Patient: sex F, age 28
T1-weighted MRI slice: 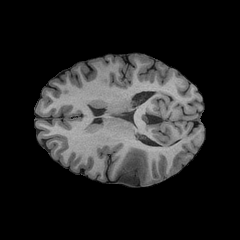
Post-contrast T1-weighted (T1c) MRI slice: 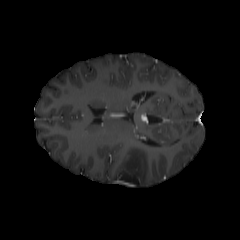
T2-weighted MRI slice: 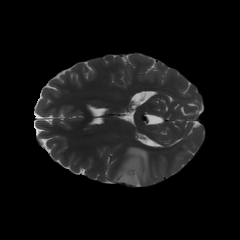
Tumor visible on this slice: yes
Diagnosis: Astrocytoma, IDH-mutant
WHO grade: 2